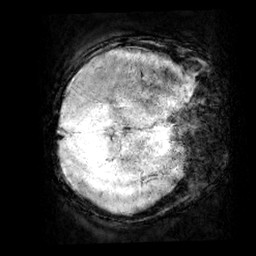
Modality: minIP
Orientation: axial
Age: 13
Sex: male
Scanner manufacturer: siemens
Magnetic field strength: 3 T
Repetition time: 0.027 s
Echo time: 0.02 s